Field crop: maize
Growth stage: 2
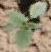
Species: datura